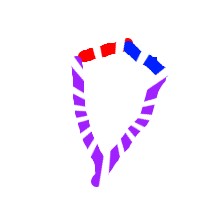
Shape: kite